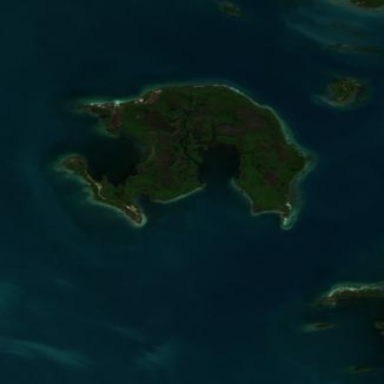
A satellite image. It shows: Island with natural coastline.